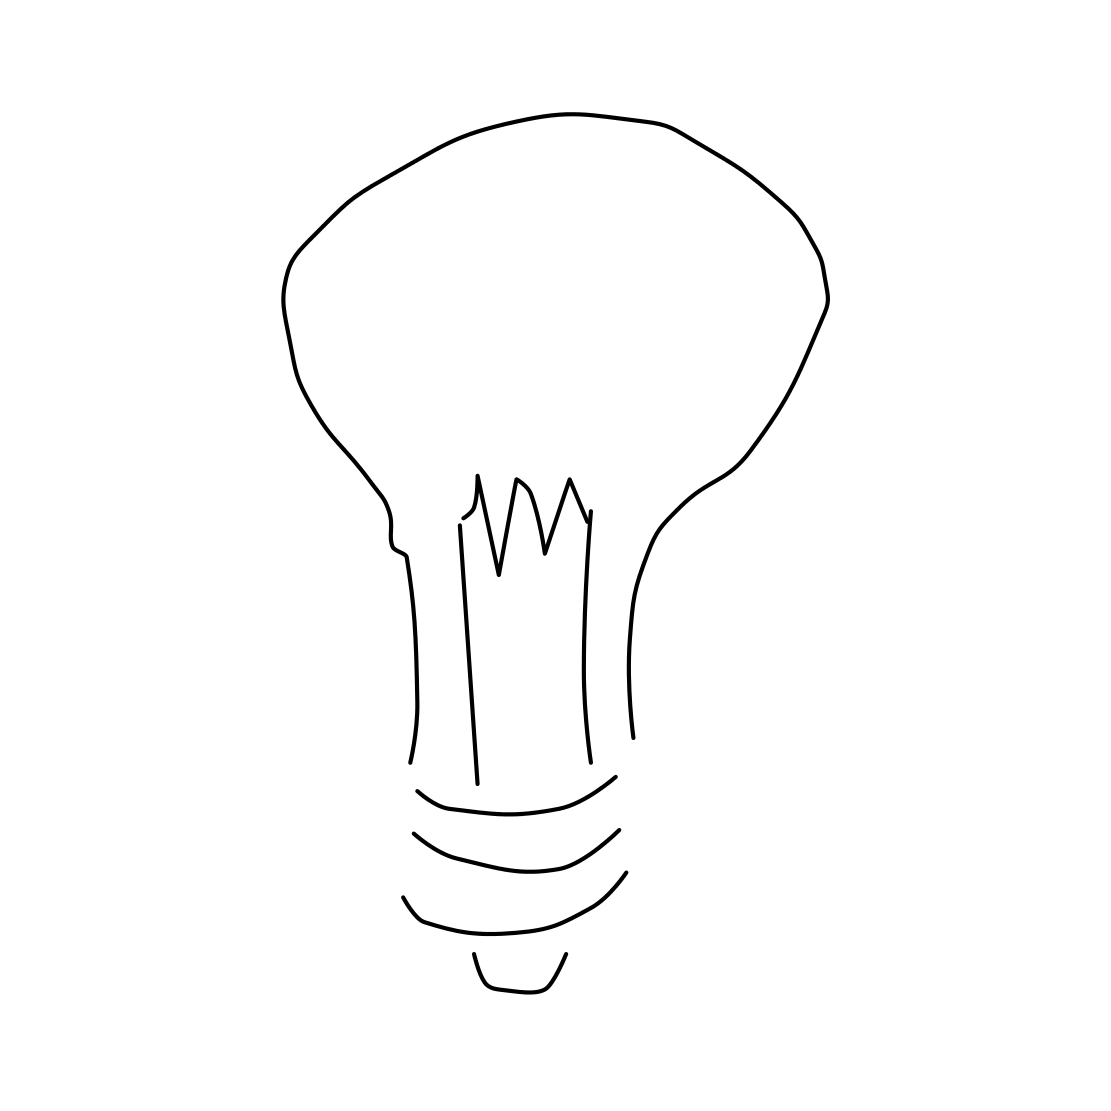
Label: lightbulb